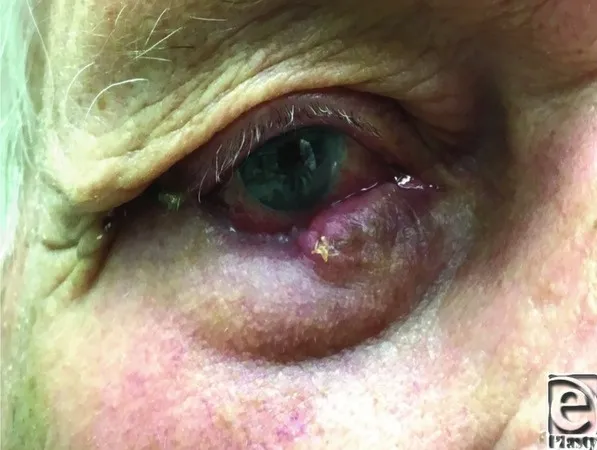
Early postoperative image.
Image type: medical_photograph (other_medical_photograph)